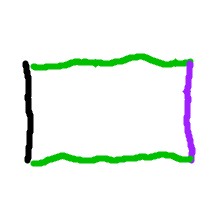
Shape: rectangle